Question: Facebook has a "loading" screen that animates in a particular way when waiting for everything to download. The colors alternate from grey to light grey
I looked at all the downloaded images, but can't find it, so I assume this is a CSS trick.
Can anyone tell me how this is accomplished (and better still, what process did you use to identify the location of this loading screen?)

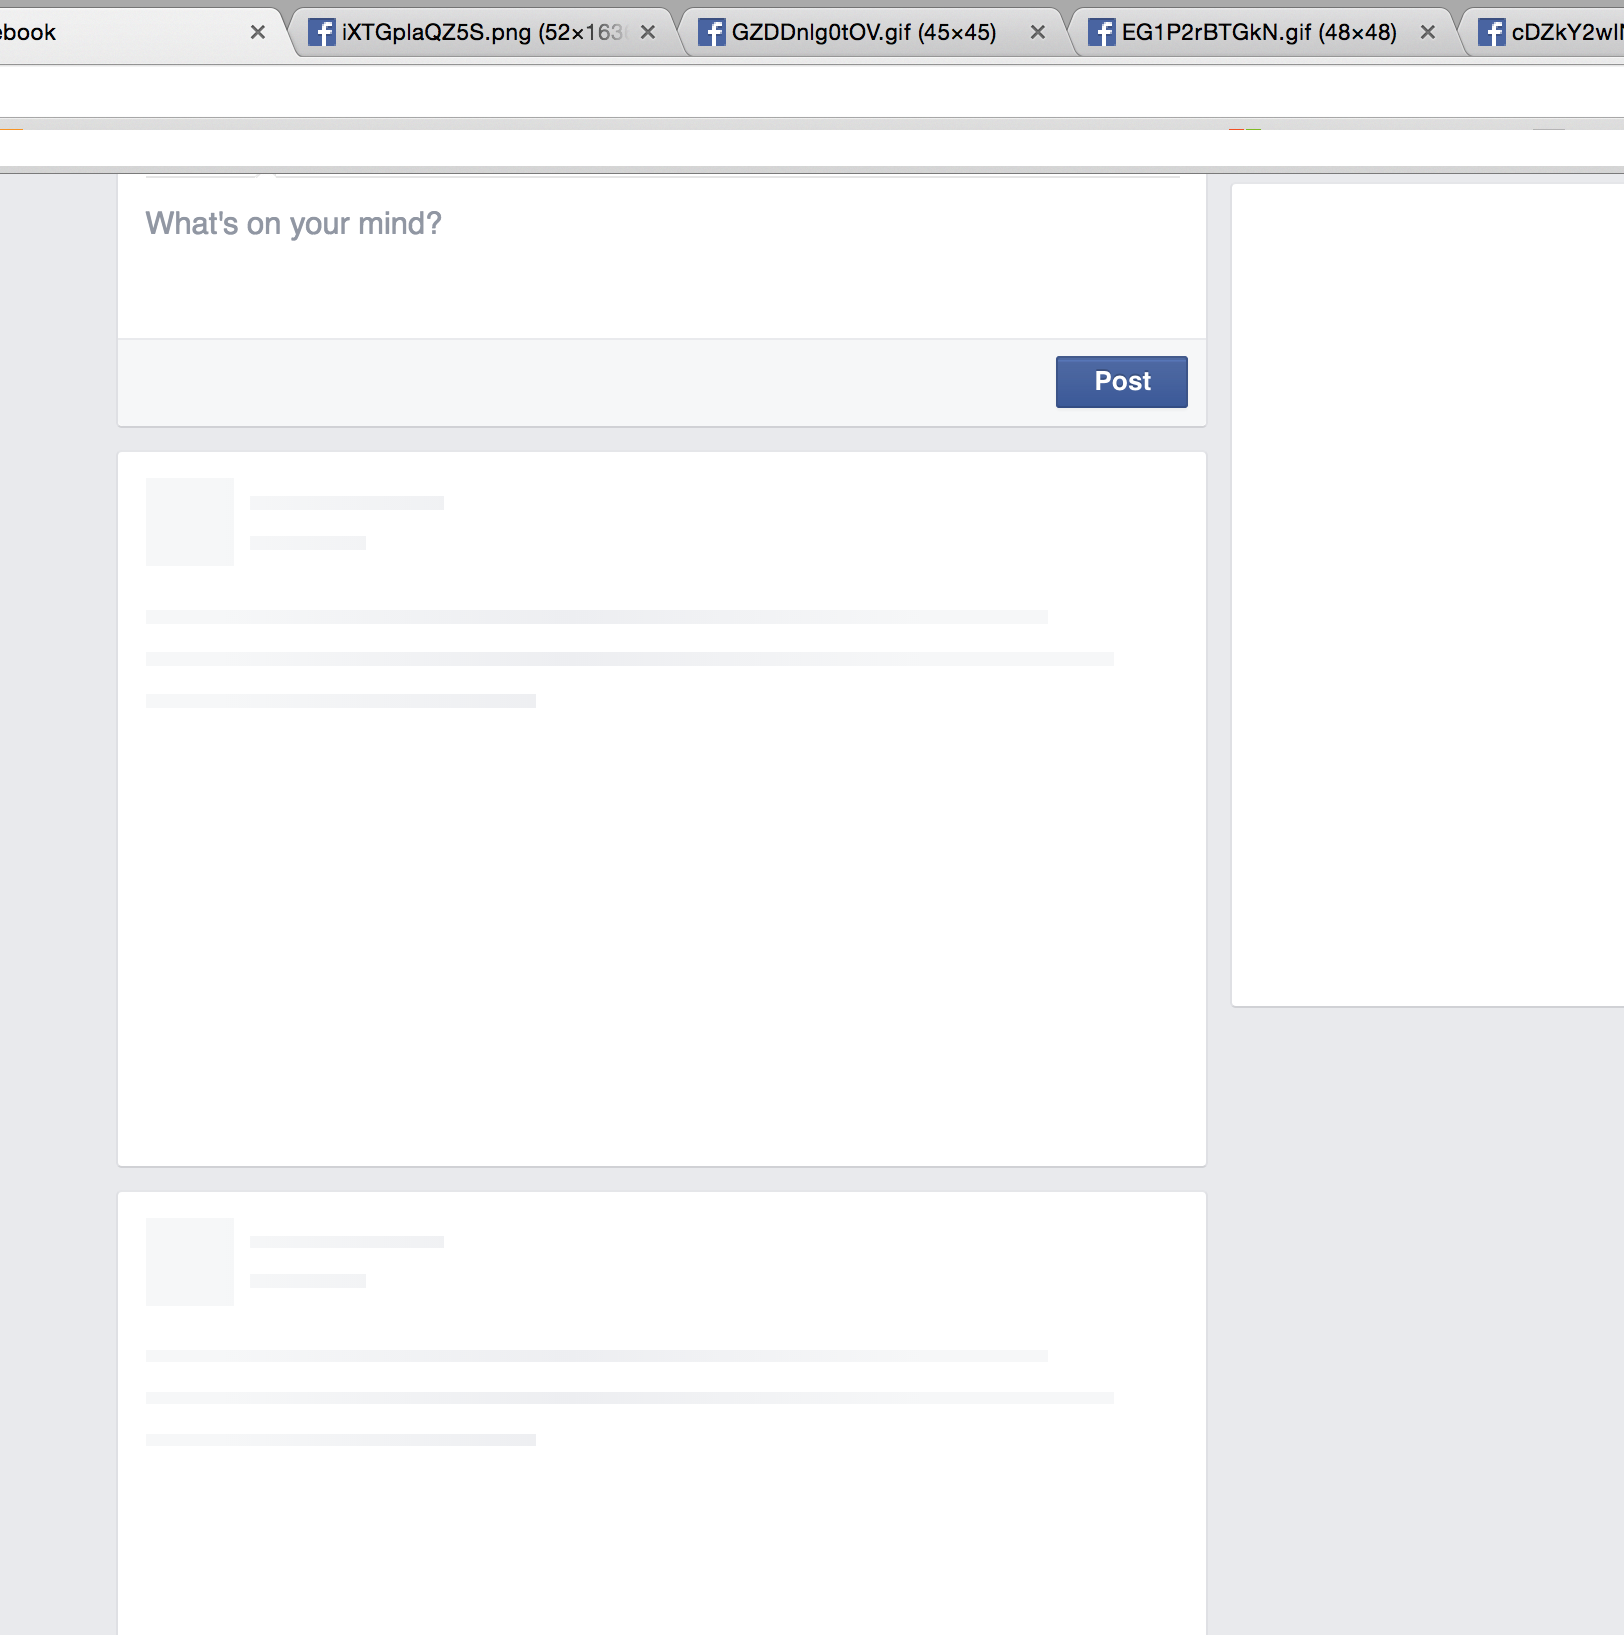
Answer: This is fairly easy to accomplish and what you just seeing there is nothing more than a collection of white div elements masking an animated background which works in this very same way (excuse my poor drawing):

If you know how stencil graffiti works then should be fairly easy to grasp the concept behind this.
You couldn't identify images because there are no actual animated images, but just a gray background with an css animation, this is their actual first layer with the masking elements hidden:

As you can see it is nothing more than a div with a CSS3 animated gradient, below here's the CSS rules they are using for it.
'''
._2iwq {
-webkit-animation-duration: 1s;
-webkit-animation-fill-mode: forwards;
-webkit-animation-iteration-count: infinite;
-webkit-animation-name: placeHolderShimmer;
-webkit-animation-timing-function: linear;
background: #f6f7f8;
background-image: -webkit-gradient(linear, left center, right center, from(#f6f7f8), color-stop(.2, #edeef1), color-stop(.4, #f6f7f8), to(#f6f7f8));
background-image: -webkit-linear-gradient(left, #f6f7f8 0%, #edeef1 20%, #f6f7f8 40%, #f6f7f8 100%);
background-repeat: no-repeat;
background-size: 800px 104px;
height: 104px;
position: relative;
}
@-webkit-keyframes placeHolderShimmer {
0% {
background-position:-468px 0
}
100% {
background-position:468px 0
}
}
'''
As per the second layer(s) they are using a bunch of div elements inside the background container and positioned all absolutely, just masking the parts the user isn't supposed to see.

So what's left for you to see are mere "holes" or "spaces" left between the various div elements, which gives you the illusion to see the animated background below to be one single element sitting on the top.
You could accomplish the same more easily by putting a png mask over the element but requires time to load unless you use an inline image of course (but hey, no one likes unreadable stuff in their markup and hard to change) so I think why Facebook chose to go for the only markup way.
To identify those elements you can hang your browser by pressing escape while the elements are loading, leaving you with an unfinished page which you then can look around and inspect with your favourite devtools of choice - on Chrome, clicking the magnifying glass and then click on the element you would like to inspect makes the devtool jump straight to the element you have just selected.
However keep in mind, with the advent of js client-side frameworks such as Angular this trick might not work, (especially if the javascript has been already loaded and you want to halt the execution between route changes) in that case you have to halt your browser using the built-in debugger/breakpoints.